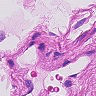
Metastatic tissue present: no